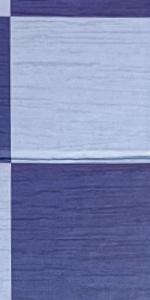
Label: Empty